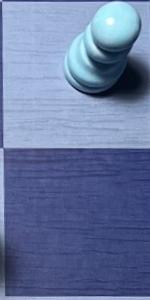
Label: Empty